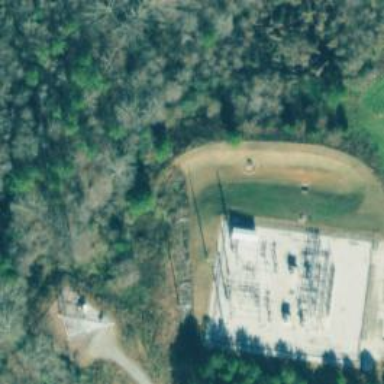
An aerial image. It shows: Distribution power substation secured by fence.